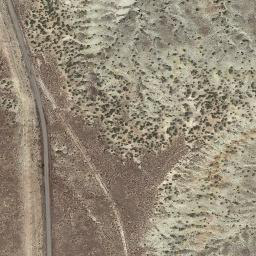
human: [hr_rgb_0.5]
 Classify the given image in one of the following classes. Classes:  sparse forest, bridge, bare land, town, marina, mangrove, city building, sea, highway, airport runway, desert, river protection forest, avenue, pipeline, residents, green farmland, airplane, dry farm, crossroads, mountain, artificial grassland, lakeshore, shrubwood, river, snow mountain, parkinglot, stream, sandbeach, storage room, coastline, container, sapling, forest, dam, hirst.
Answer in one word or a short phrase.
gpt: mountain